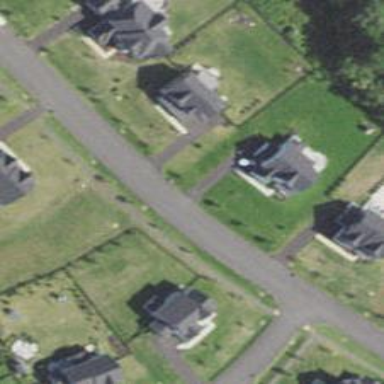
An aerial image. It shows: Residential road.